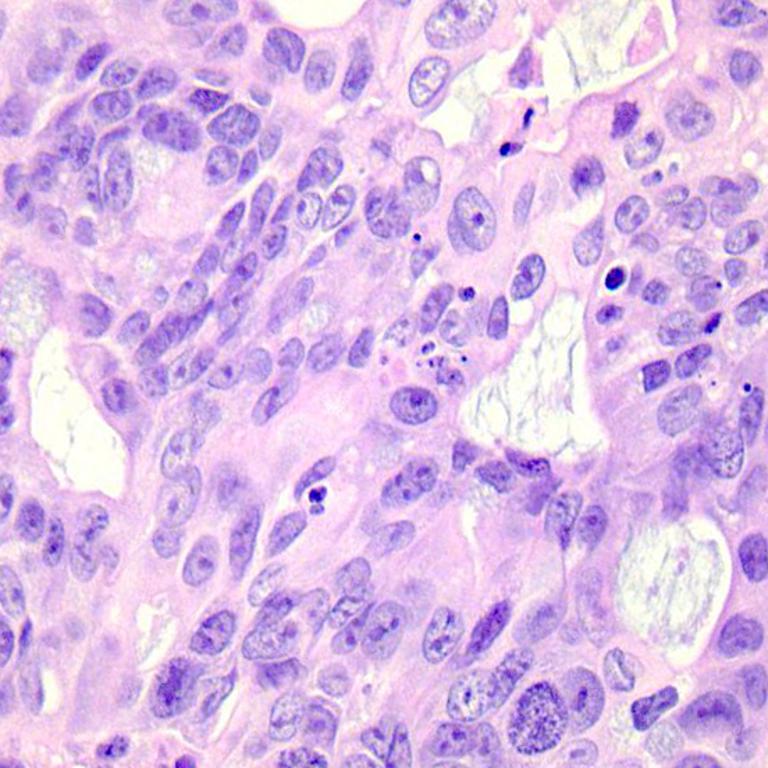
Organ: colon
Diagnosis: adenocarcinomas